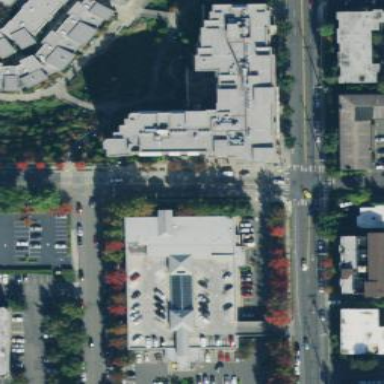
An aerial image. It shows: Healthcare clinic.